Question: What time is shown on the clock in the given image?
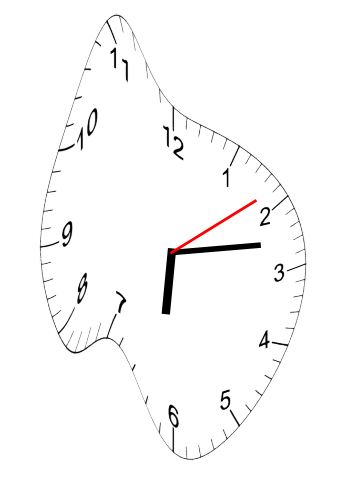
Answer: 06:13:09